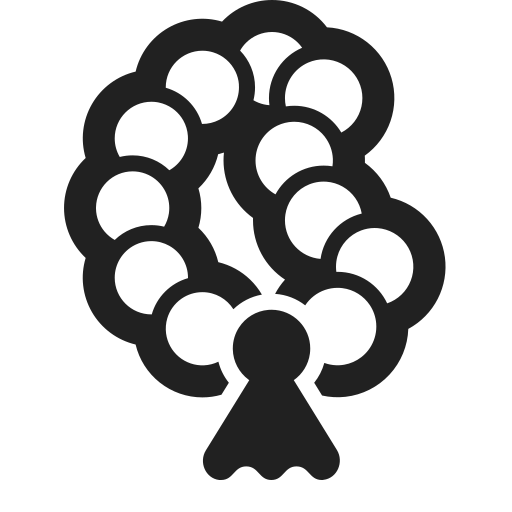
prayer beads high contrast